Question: I want to create a user interface (image below) in Java. I have used a grid layout, but how do I divide equally?

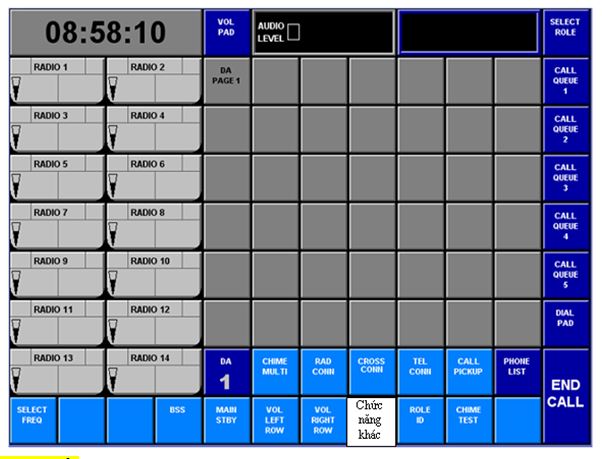
Answer: Here's your code
'''
public class SwingSolution extends JFrame
{
private JPanel componentPanel = null;
private JButton buttonWithWidth2 = null;
private JButton button2 = null;
private JButton buttonWithHeight2 = null;
private JButton button4 = null;
private JButton button5 = null;
public JPanel getComponentPanel()
{
if(null == componentPanel)
{
componentPanel = new JPanel();
GridBagLayout gridBagLayout = new GridBagLayout();
componentPanel.setLayout(gridBagLayout);
GridBagConstraints constraint = new GridBagConstraints();
constraint.gridx = 0;
constraint.gridy = 0;
// Set gridwidth to 2 grids
constraint.gridwidth = 2;
buttonWithWidth2 = new JButton("Button Width 2");
componentPanel.add(buttonWithWidth2, constraint);
constraint.gridx = 2;
constraint.gridy = 0;
// set the gridwidth back to normal i.e. 1 grid
constraint.gridwidth = 1;
button2 = new JButton("Button 2");
componentPanel.add(button2, constraint);
constraint.gridx = 0;
constraint.gridy = 1;
// set the gridheight to 2
constraint.gridheight = 2;
buttonWithHeight2 = new JButton("Button Height 2");
componentPanel.add(buttonWithHeight2, constraint);
constraint.gridx = 1;
constraint.gridy = 1;
// set the gridheight back to normal i.e. 1 grid
constraint.gridheight = 1;
button4 = new JButton("Button 4");
componentPanel.add(button4, constraint);
constraint.gridx = 1;
constraint.gridy = 2;
button5 = new JButton("Button 5");
componentPanel.add(button5, constraint);
}
return componentPanel;
}
public static void main(String[] args)
{
JFrame frame = new JFrame();
SwingSolution main = new SwingSolution();
frame.setTitle("Simple example");
frame.setSize(300, 200);
frame.setLocationRelativeTo(null);
frame.setContentPane(main.getComponentPanel());
frame.setVisible(true);
frame.setDefaultCloseOperation(EXIT_ON_CLOSE);
}
}
'''
It should give you output: